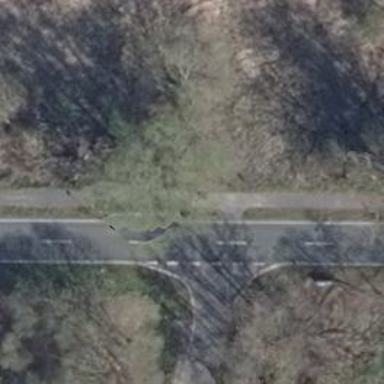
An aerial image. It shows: Cycleway.